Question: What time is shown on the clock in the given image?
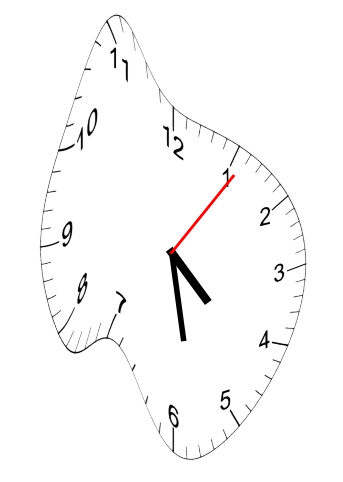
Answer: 04:28:06